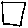
Label: square